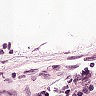
Metastatic tissue present: no